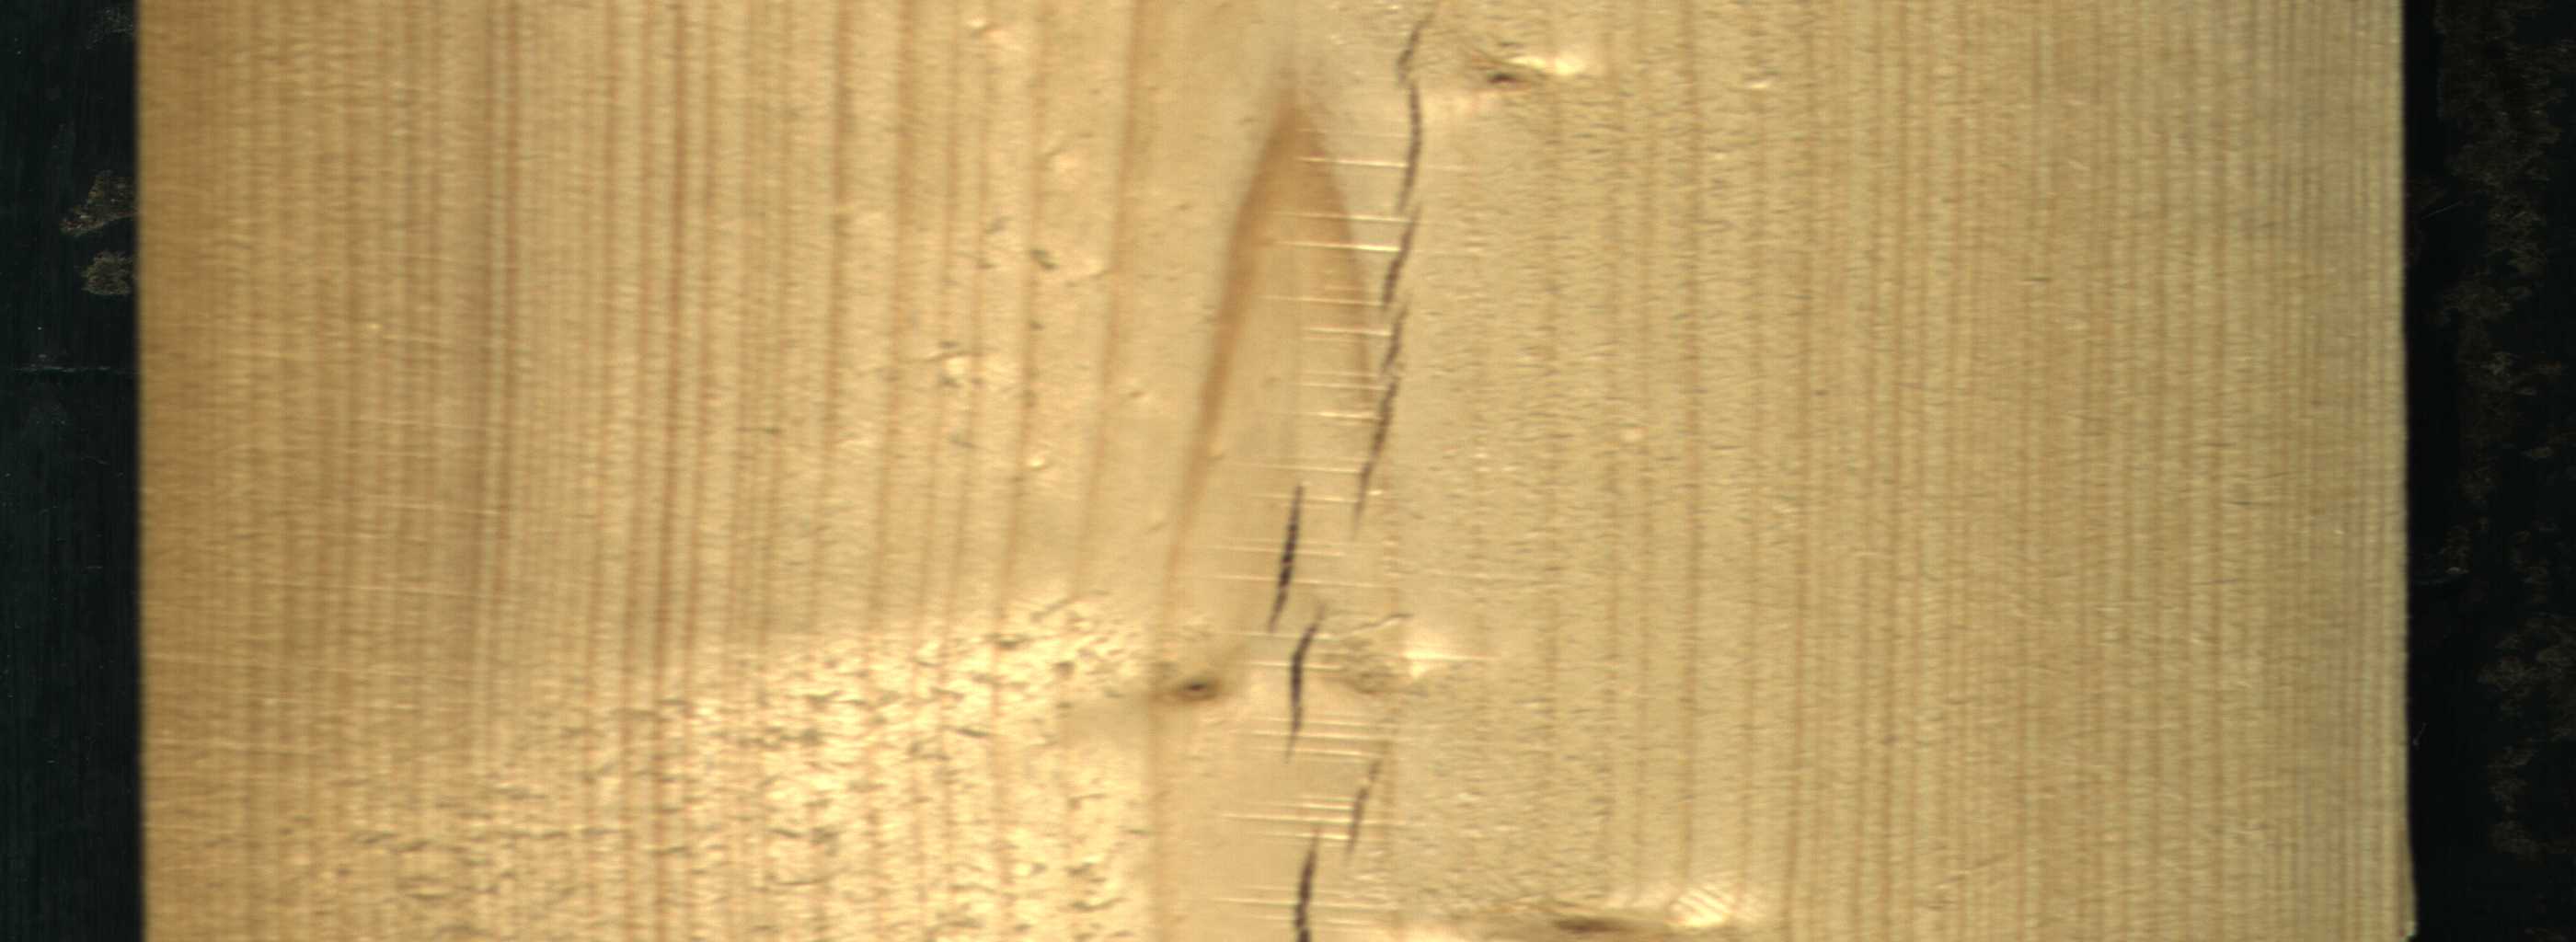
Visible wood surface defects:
Crack
Crack
Crack
Crack
Live_Knot
Live_Knot